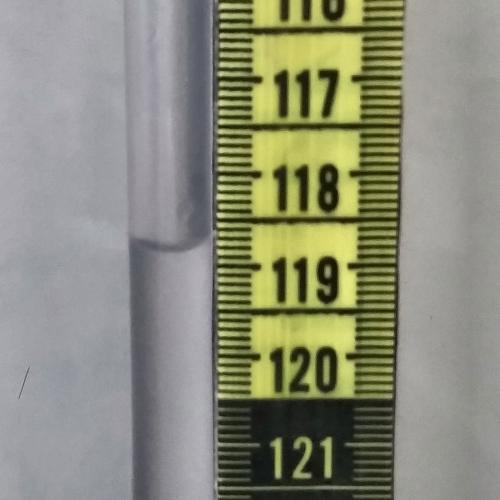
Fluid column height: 118.8 cm